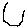
Label: hexagon